Field crop: maize
Growth stage: 1
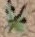
Species: datura